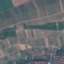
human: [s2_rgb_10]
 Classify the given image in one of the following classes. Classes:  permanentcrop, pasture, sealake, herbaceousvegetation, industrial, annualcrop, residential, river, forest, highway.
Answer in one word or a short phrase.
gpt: PermanentCrop